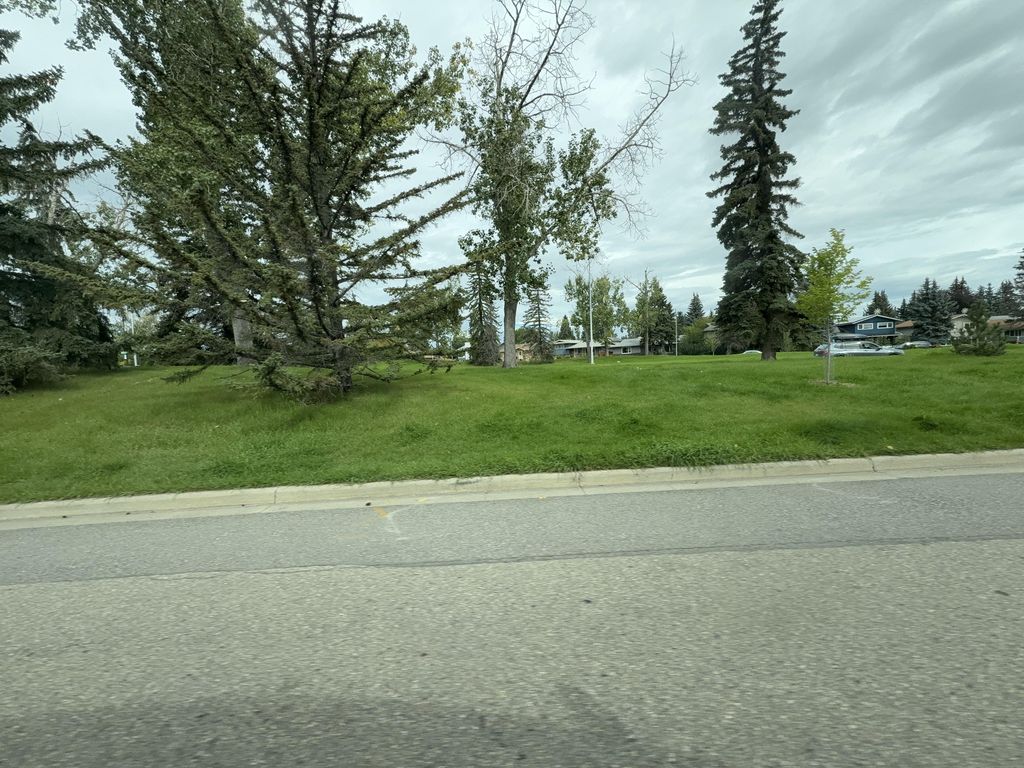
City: calgary